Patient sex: M
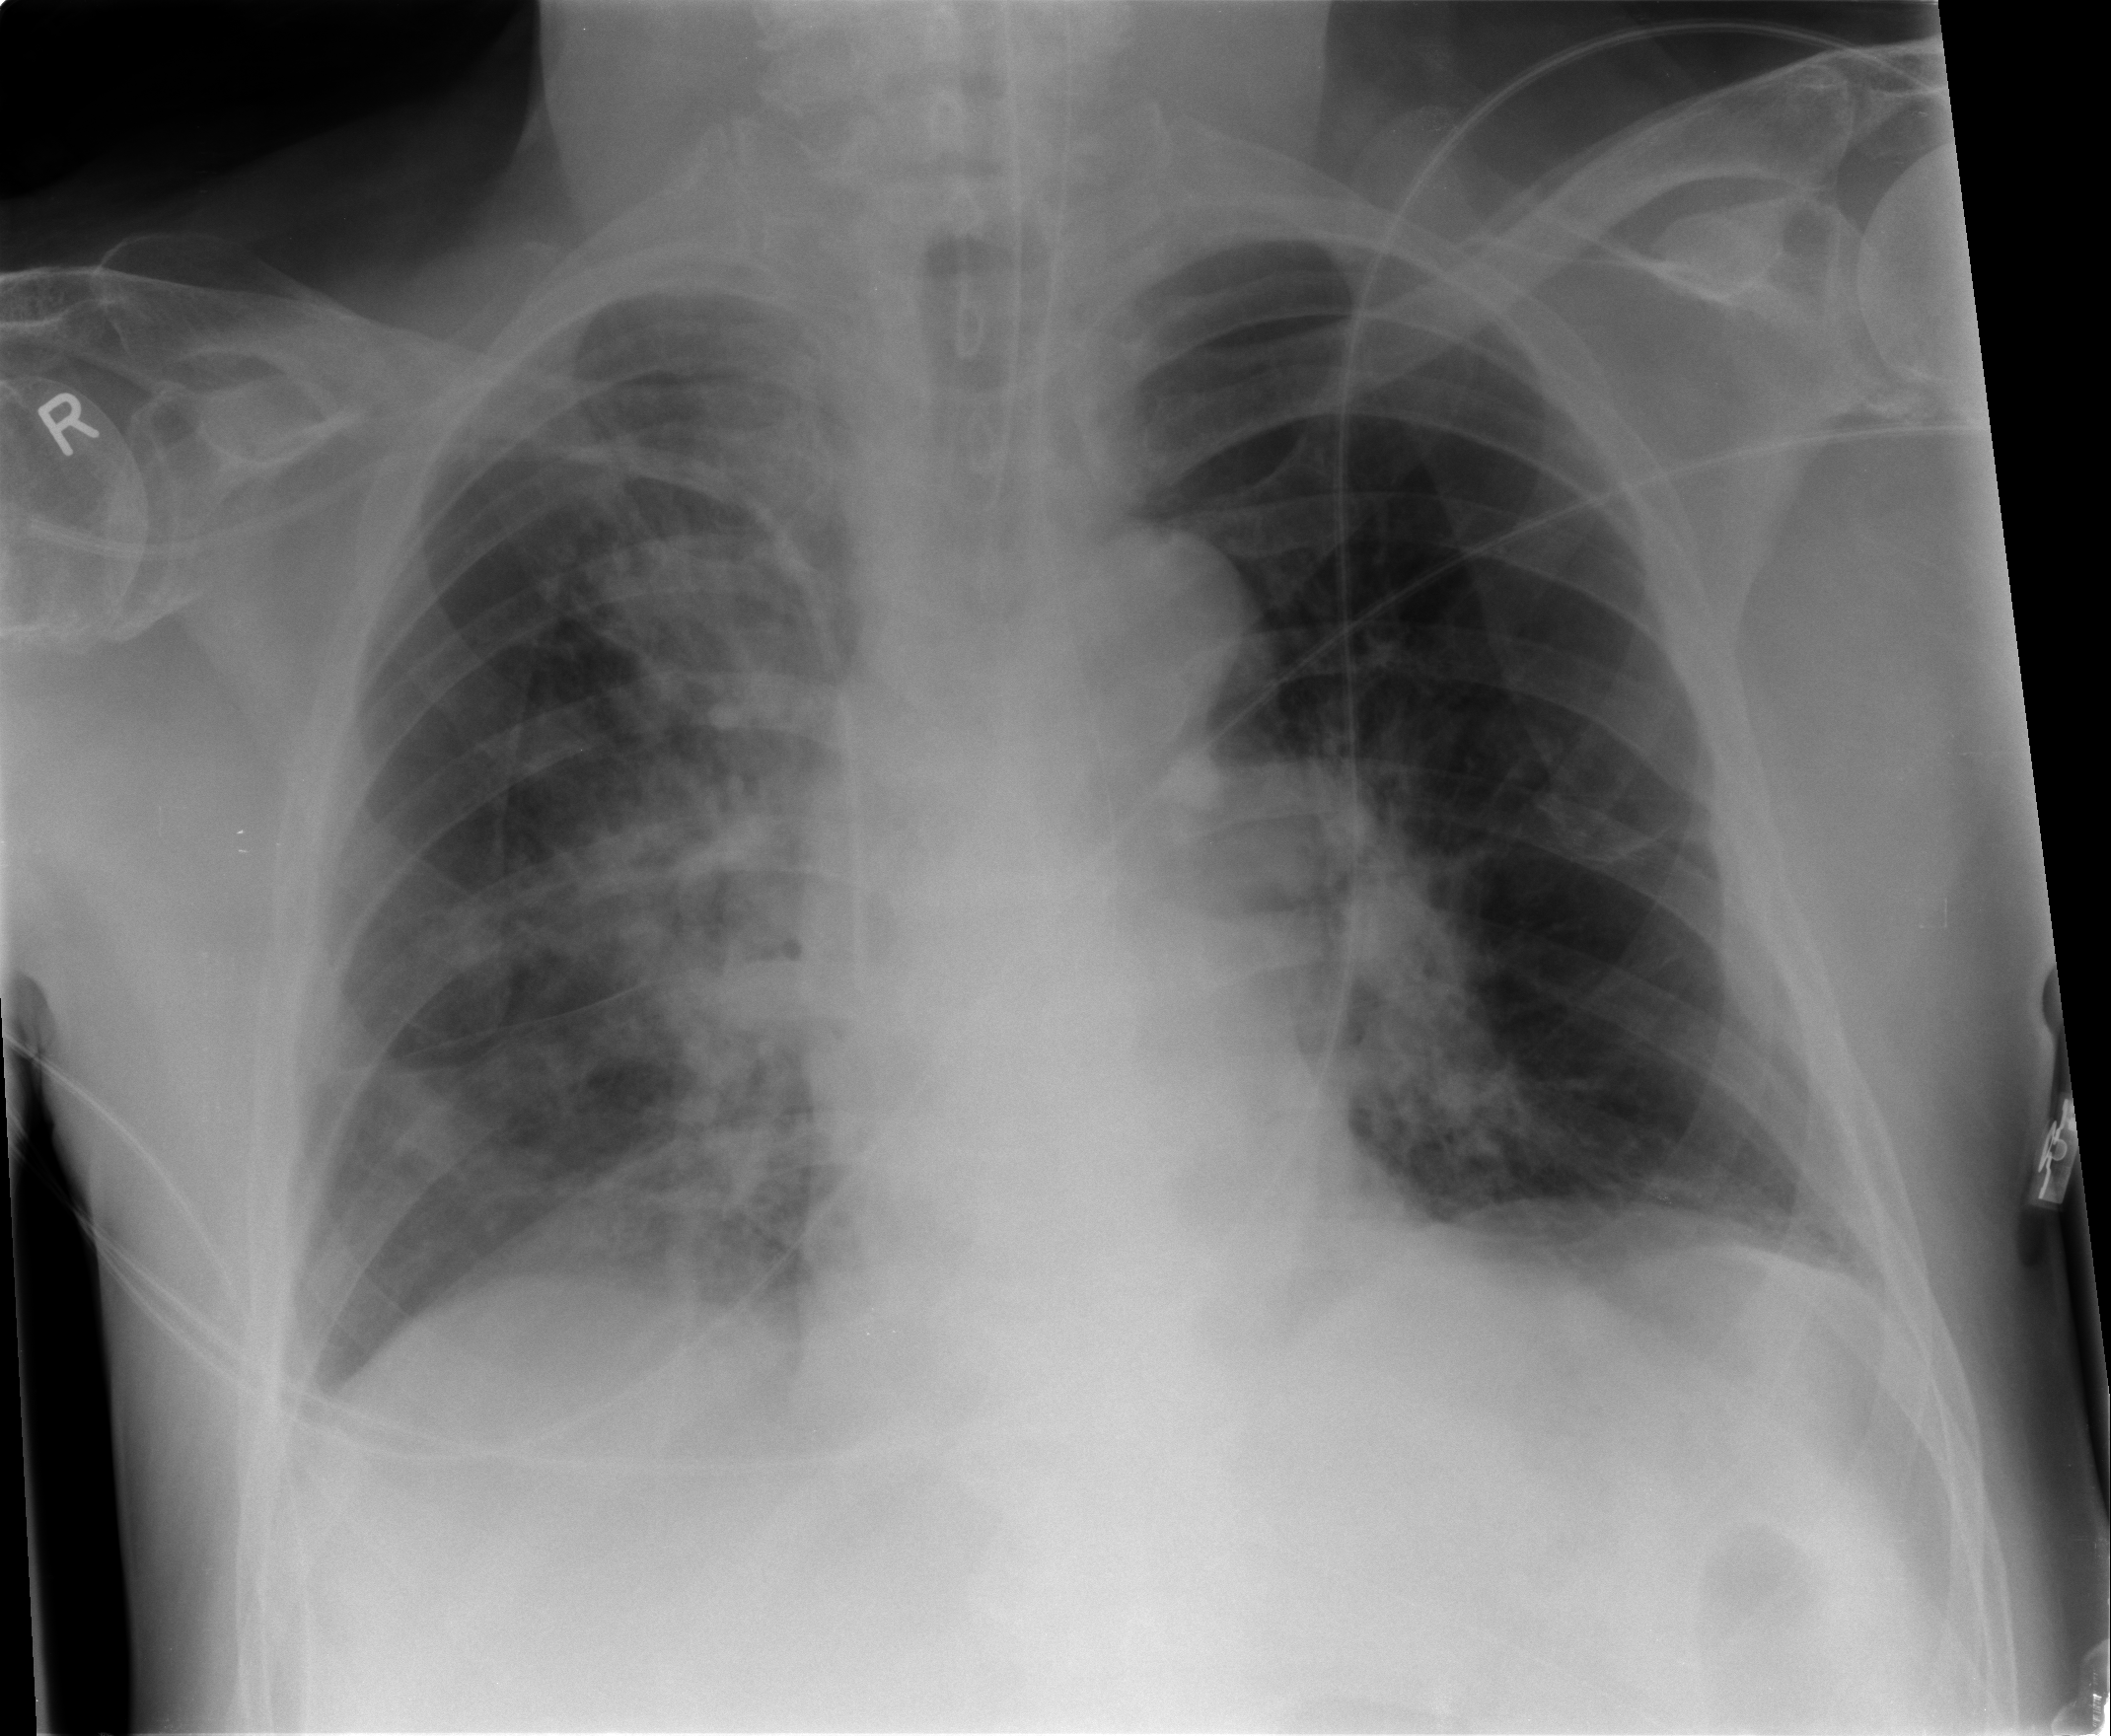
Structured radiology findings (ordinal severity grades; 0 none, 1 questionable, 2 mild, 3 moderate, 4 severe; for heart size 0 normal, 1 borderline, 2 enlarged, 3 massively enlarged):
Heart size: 0
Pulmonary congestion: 0
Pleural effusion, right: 2
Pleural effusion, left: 2
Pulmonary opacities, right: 1
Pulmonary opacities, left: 0
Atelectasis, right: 2
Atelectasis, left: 2